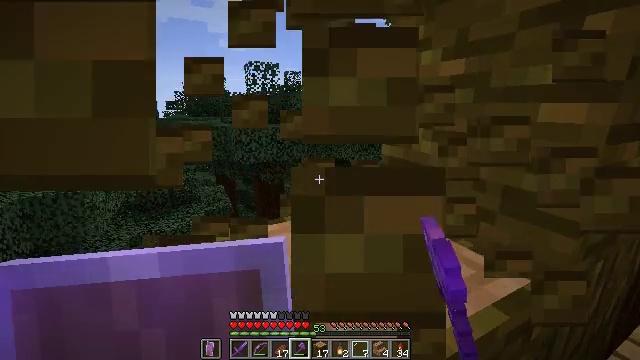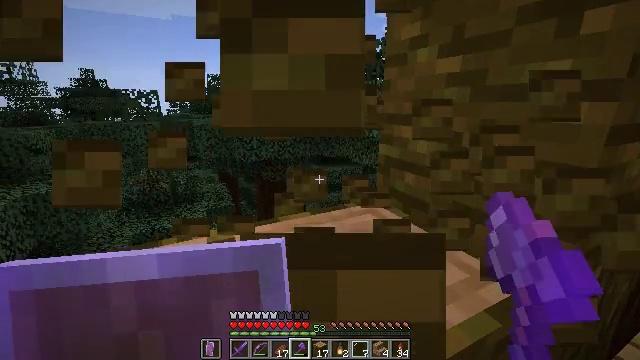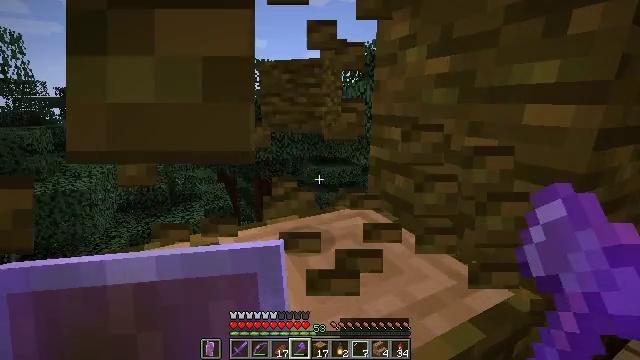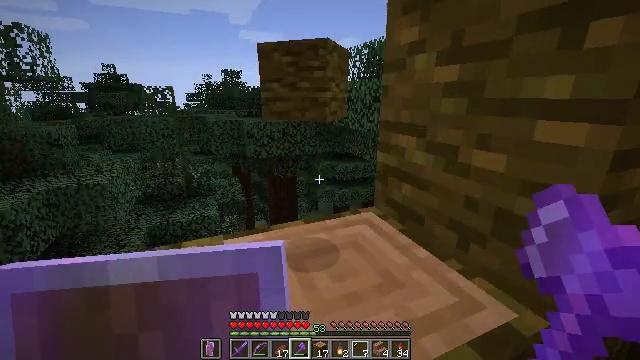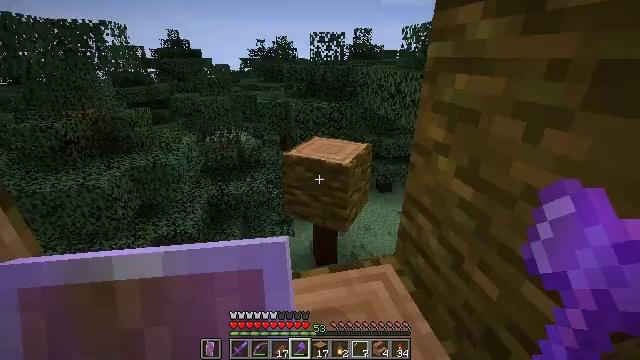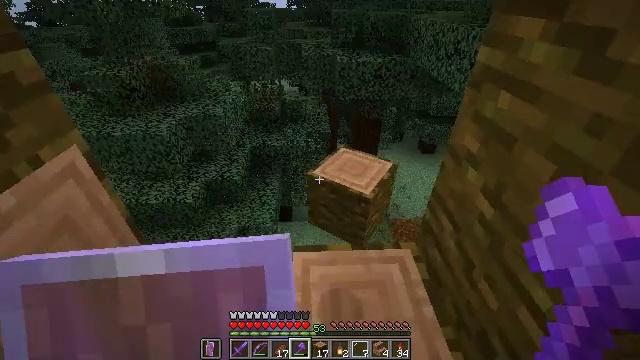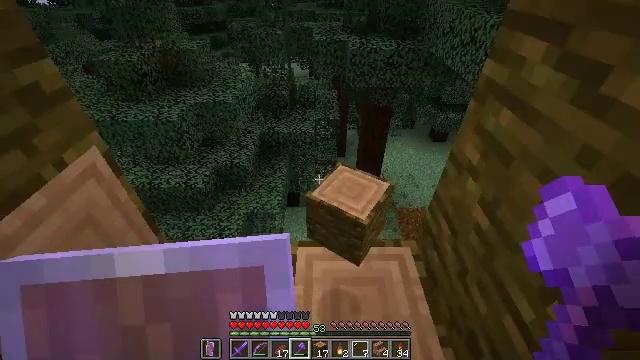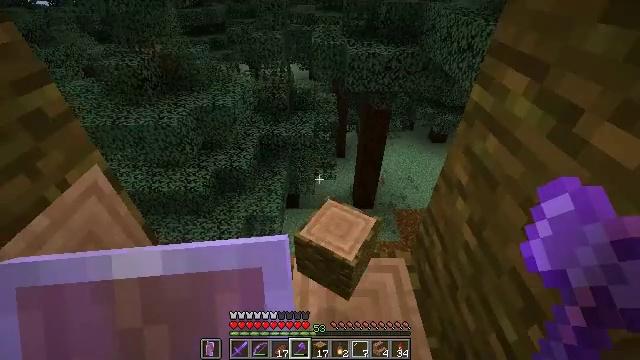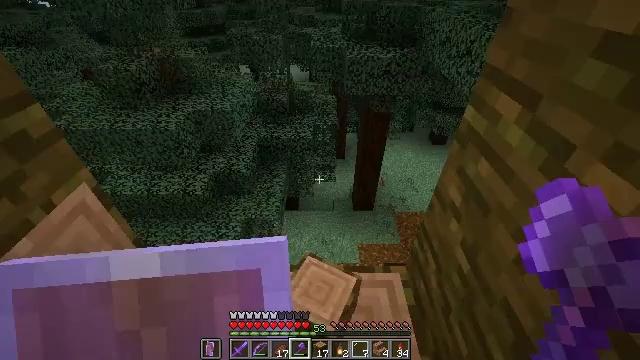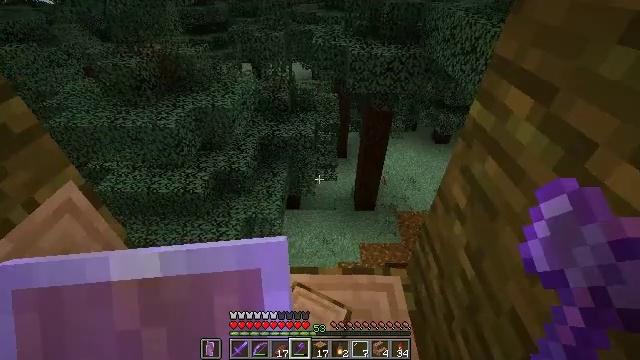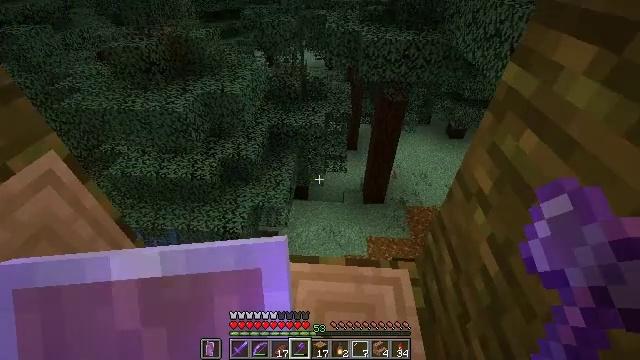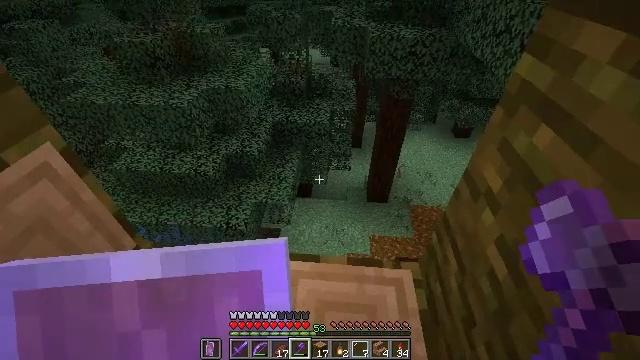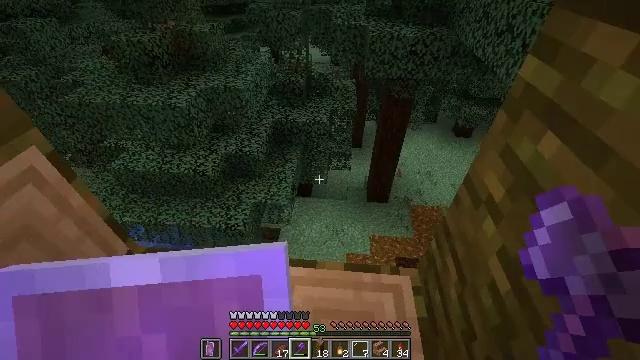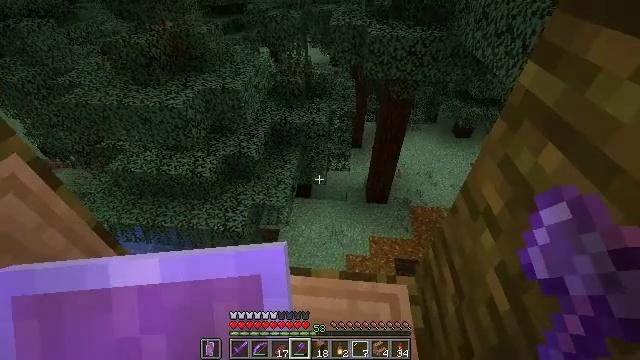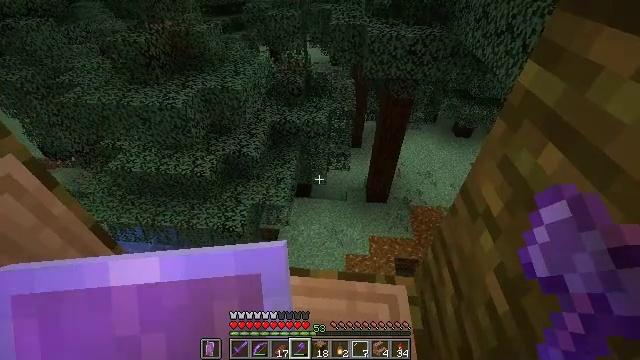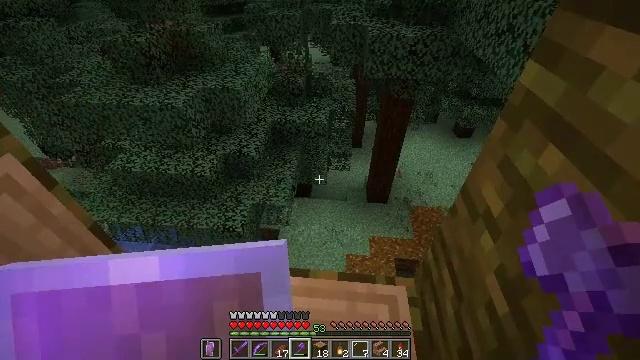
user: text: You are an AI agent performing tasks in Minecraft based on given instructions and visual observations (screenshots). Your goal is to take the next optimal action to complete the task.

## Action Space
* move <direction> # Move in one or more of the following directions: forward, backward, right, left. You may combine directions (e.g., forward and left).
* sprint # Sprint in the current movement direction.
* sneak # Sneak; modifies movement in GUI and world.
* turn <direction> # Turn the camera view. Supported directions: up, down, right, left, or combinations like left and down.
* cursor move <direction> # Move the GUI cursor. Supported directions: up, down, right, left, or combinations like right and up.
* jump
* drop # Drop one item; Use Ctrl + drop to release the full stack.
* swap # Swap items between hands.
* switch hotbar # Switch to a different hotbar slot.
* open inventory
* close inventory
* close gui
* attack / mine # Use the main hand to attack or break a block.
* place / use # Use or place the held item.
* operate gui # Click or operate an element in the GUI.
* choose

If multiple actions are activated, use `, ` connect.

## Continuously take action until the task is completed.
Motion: motion action
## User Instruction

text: Use an axe to chop the jungle log.
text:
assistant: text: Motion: move forward
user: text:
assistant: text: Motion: move forward
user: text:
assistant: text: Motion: move forward, turn left and down, jump
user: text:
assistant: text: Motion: move forward, turn left and down, jump
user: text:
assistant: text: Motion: move forward, turn left and down, jump
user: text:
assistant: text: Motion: move forward, turn left and down
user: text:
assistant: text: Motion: move forward
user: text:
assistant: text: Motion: move forward
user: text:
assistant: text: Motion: no_op
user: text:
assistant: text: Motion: turn left and down
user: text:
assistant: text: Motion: turn left
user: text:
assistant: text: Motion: no_op
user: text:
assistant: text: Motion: no_op
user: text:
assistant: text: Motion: no_op
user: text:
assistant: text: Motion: no_op
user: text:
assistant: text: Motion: no_op
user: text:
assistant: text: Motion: no_op
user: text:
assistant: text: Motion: no_op
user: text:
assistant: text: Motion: no_op
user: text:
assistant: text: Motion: no_op
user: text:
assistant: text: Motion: move back
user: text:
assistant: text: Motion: move back
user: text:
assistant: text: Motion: move back
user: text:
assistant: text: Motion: move back, turn up
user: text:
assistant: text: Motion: move back, turn up
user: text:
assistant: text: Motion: move back, turn up
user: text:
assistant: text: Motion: move back, turn up
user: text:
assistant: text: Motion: move back and move left, turn up
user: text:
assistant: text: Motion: move back and move left, turn up
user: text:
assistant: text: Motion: move back and move left, turn up